Aerial crown-view tile of a tropical tree (Barro Colorado Island, Panama), acquired 20250317:
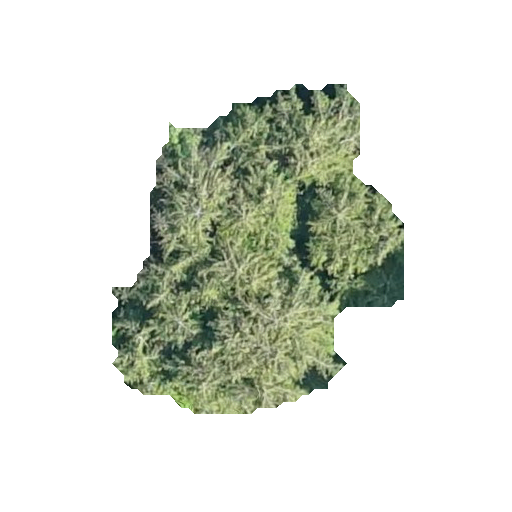
Species: Quararibea stenophylla
GBIF accepted scientific name: Quararibea stenophylla
Crown area: 99.751 m²